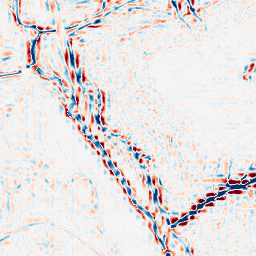
Category: wavelet
Decomposition family: wavelet_reverse_biorthogonal
Decomposition parameters: wavelet: rbio1.3
level: 3
Upsampling method: quartic
Upsampling parameters: scale: 8
Upsampling scale: 8